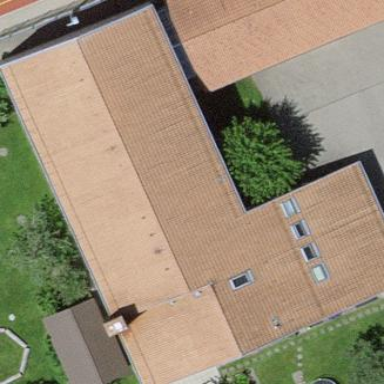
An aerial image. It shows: Sports hall building.